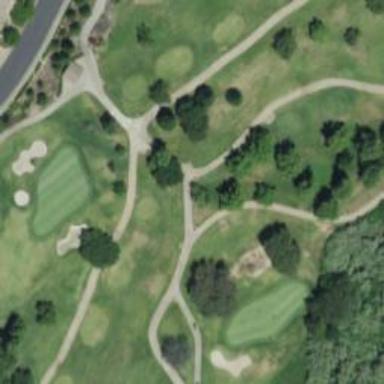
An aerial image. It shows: Golf cartpath that is also road path.